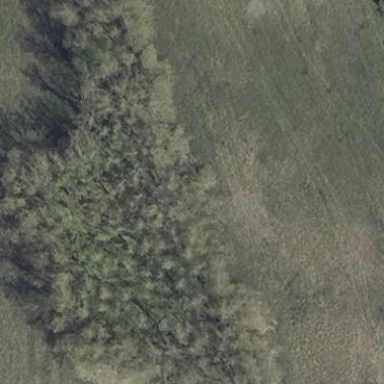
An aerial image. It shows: Deciduous broadleaved woodland.